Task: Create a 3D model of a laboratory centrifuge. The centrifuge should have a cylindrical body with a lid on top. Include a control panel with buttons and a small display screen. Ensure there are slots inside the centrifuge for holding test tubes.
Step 149:
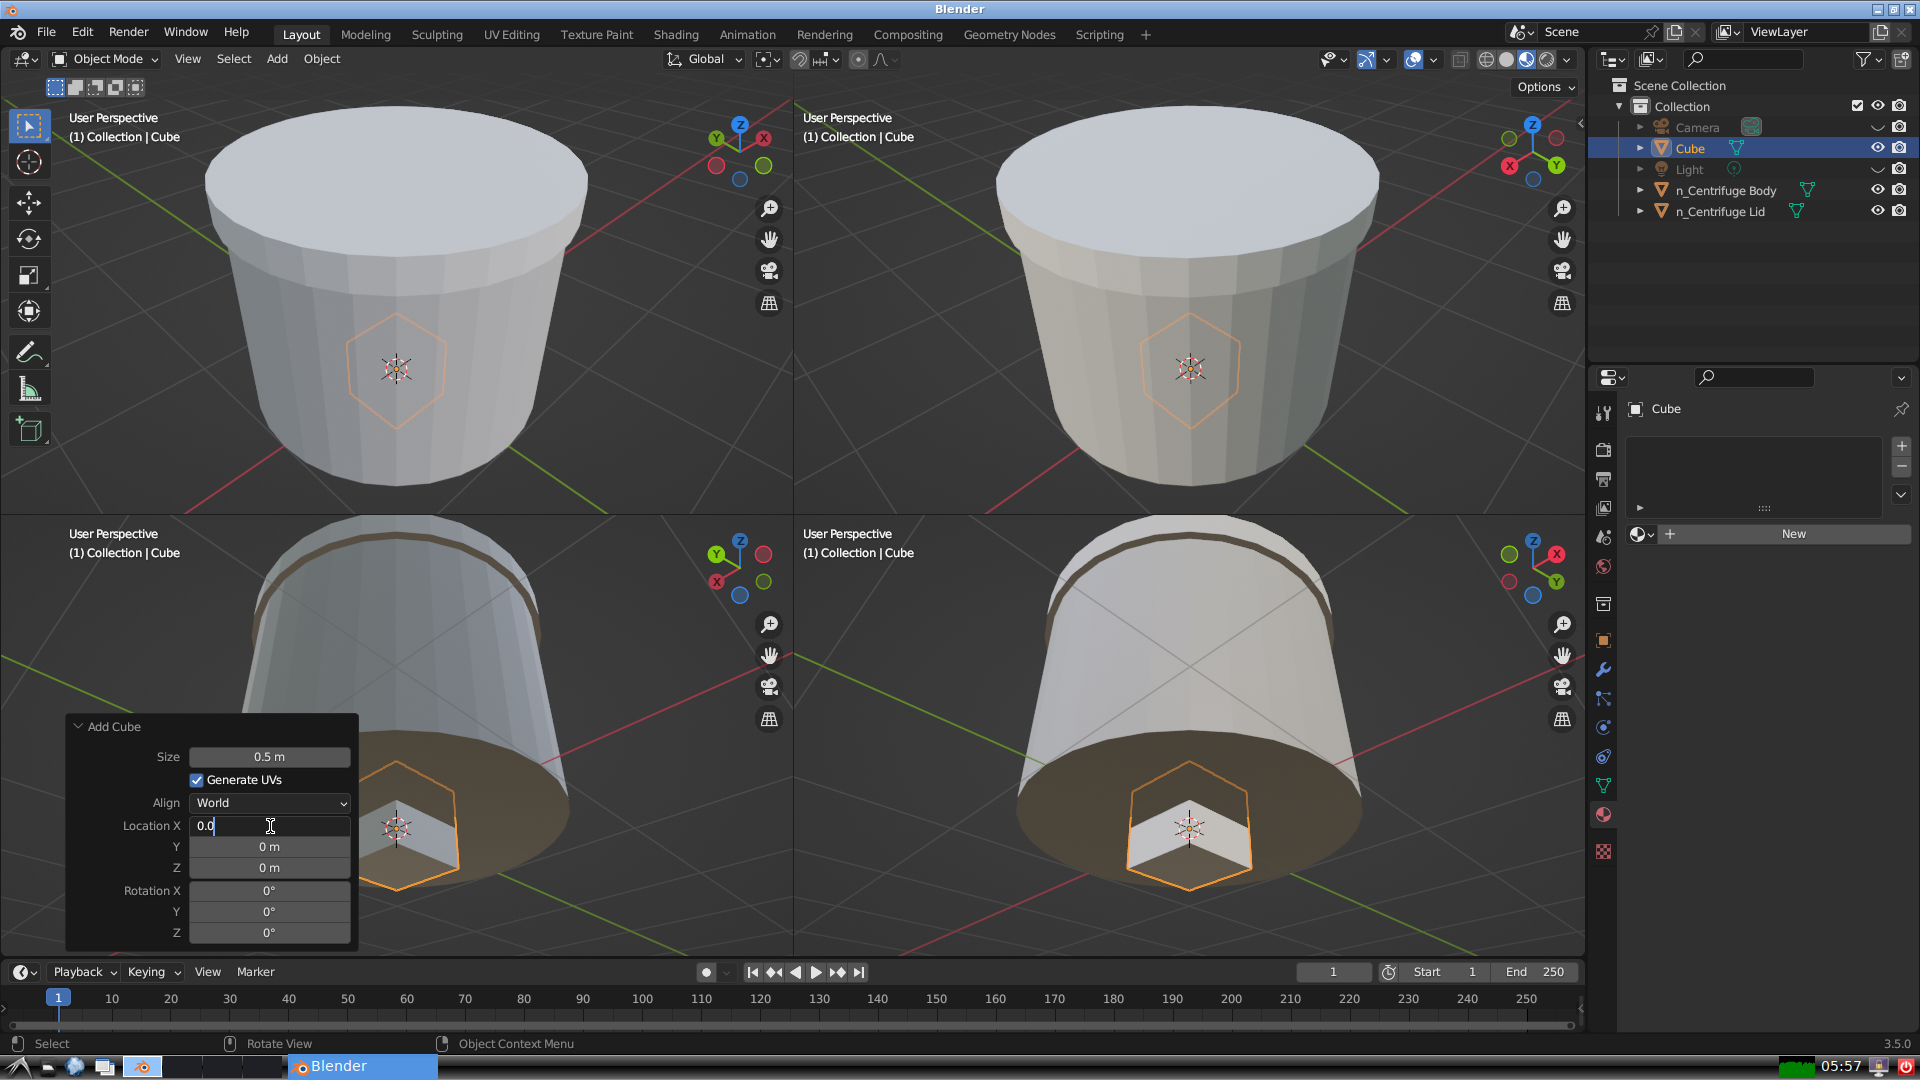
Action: {"key_press": ['Return']}